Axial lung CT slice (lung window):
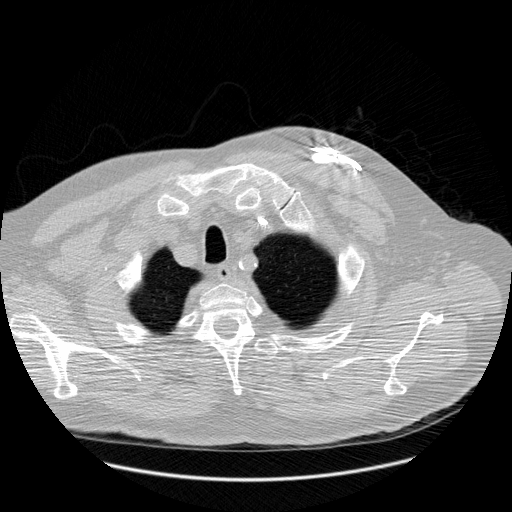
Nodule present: no